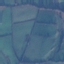
Land use / land cover class: Pasture